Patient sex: M
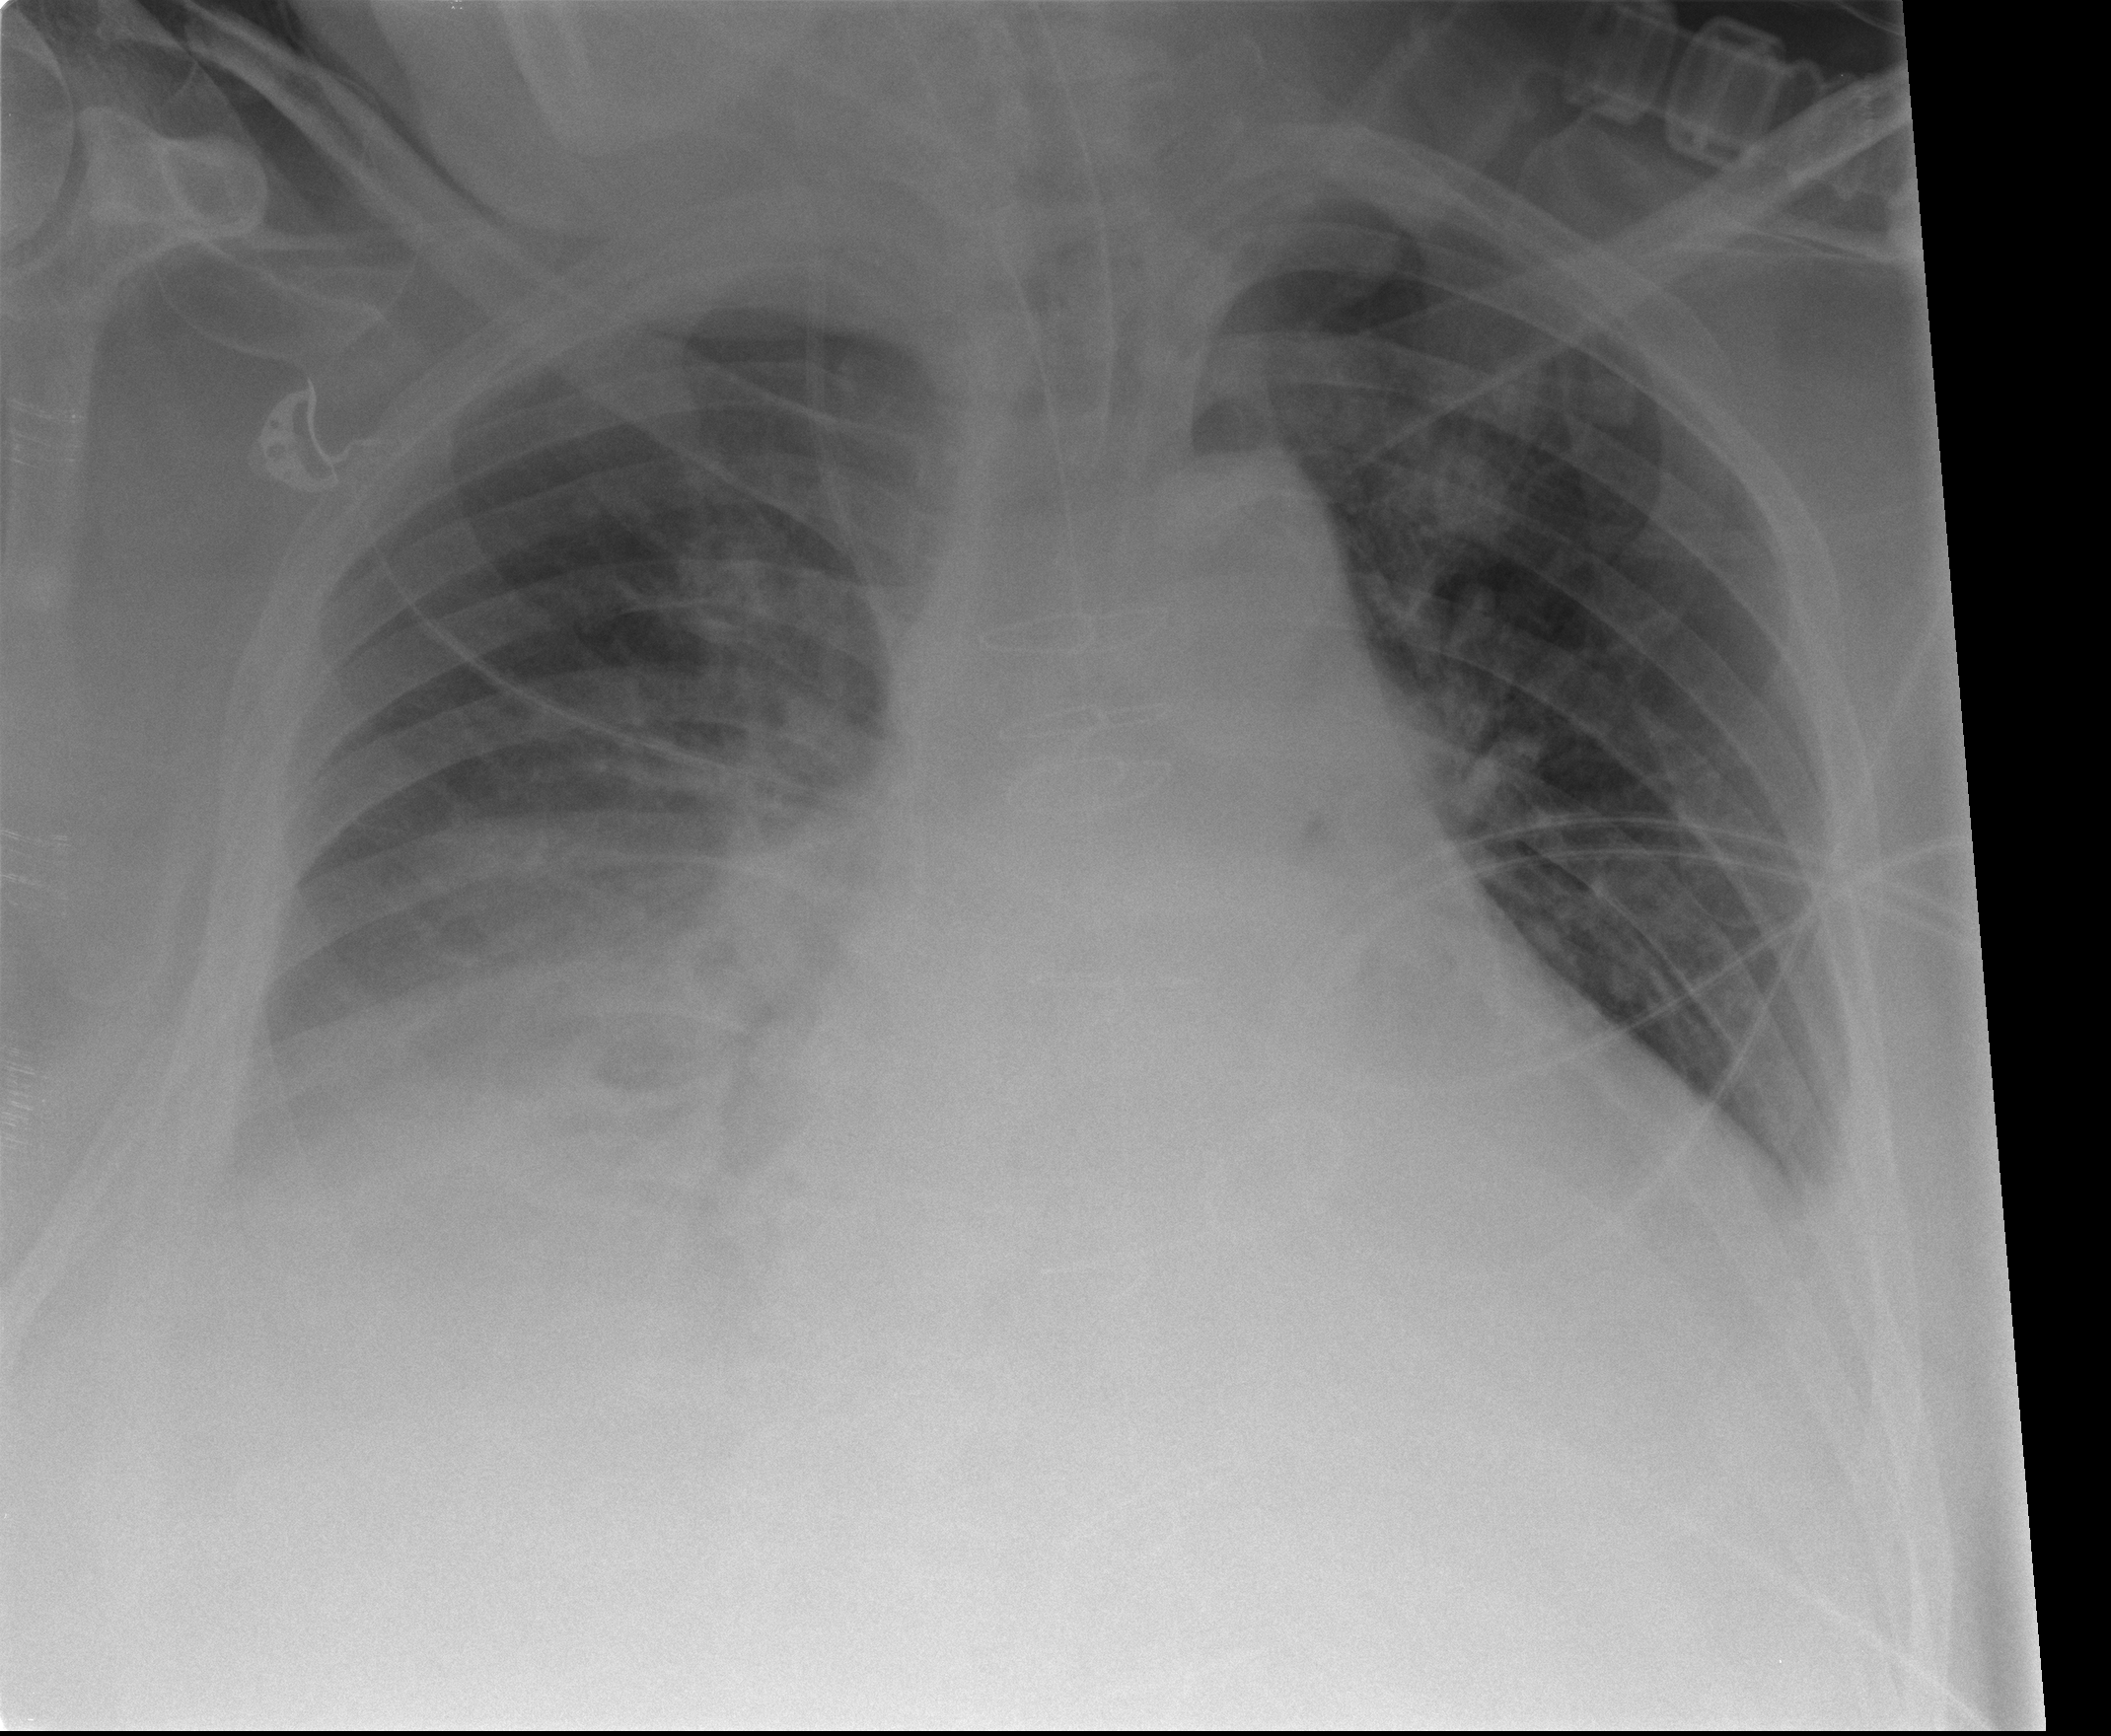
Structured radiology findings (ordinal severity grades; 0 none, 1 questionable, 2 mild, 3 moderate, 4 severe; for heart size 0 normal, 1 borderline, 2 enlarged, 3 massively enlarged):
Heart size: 2
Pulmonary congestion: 2
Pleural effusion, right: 2
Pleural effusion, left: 2
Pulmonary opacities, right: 0
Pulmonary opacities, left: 0
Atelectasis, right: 2
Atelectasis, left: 0